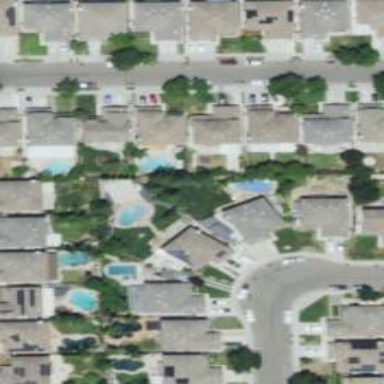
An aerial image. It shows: Outdoor inground swimming pool in leisure land.